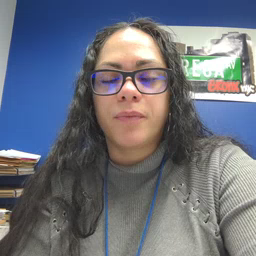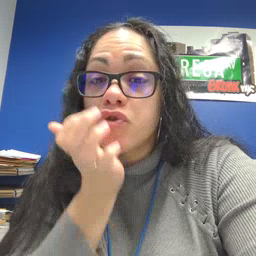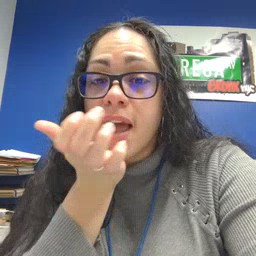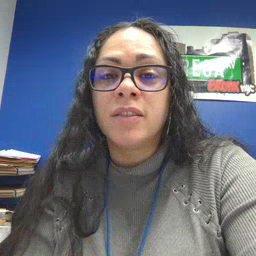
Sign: grass